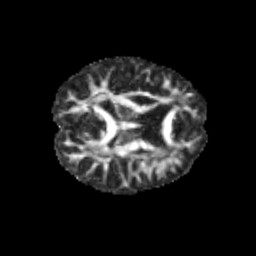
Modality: FA
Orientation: axial
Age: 11
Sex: female
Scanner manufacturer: siemens
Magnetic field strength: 3 T
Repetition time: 3.8 s
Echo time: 0.07 s